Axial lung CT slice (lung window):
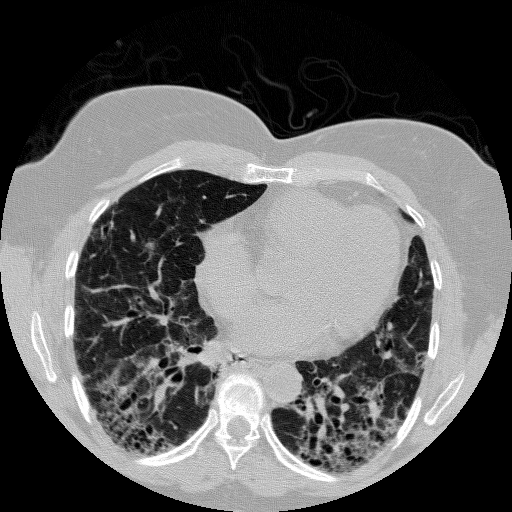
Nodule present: no